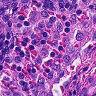
Metastatic tissue present: no